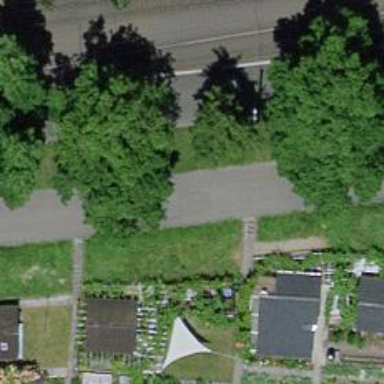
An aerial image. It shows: Footway with surface of fine gravel.